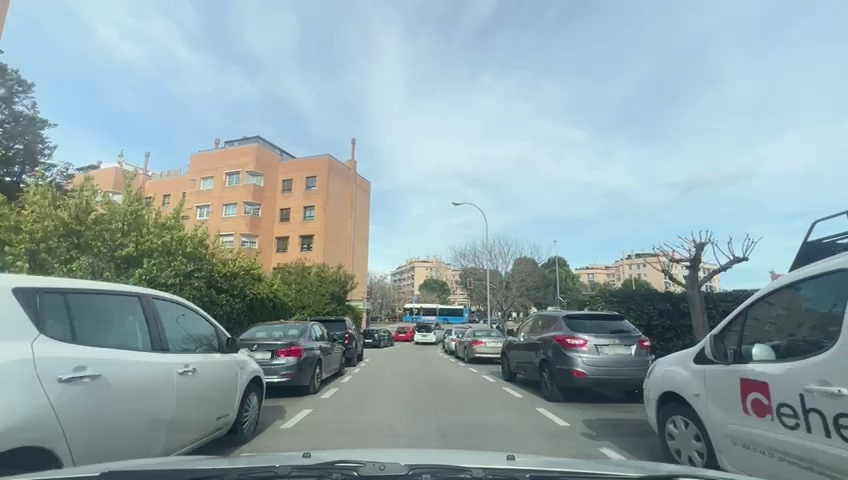
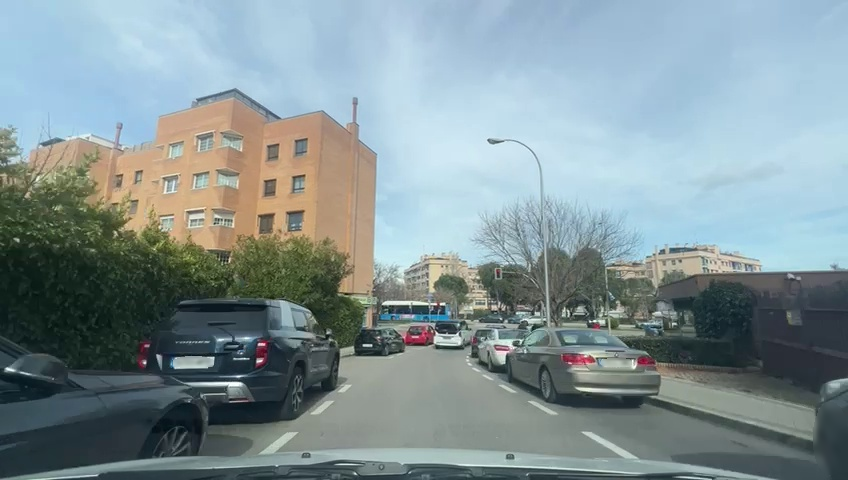
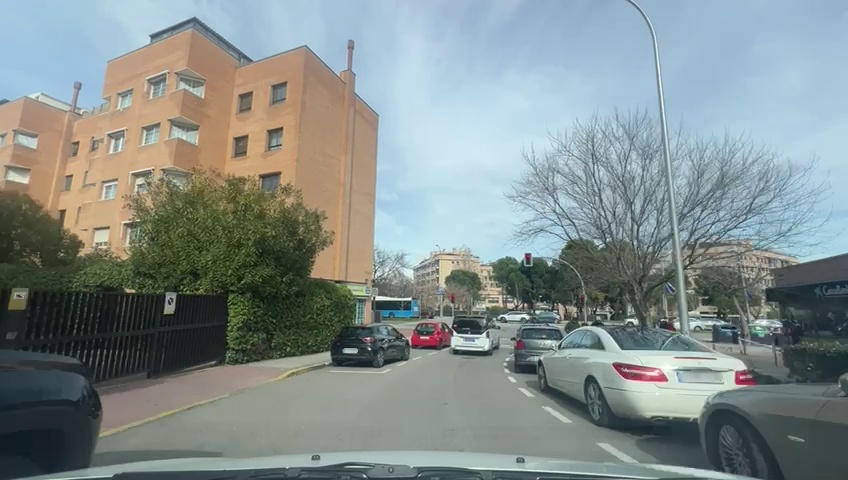
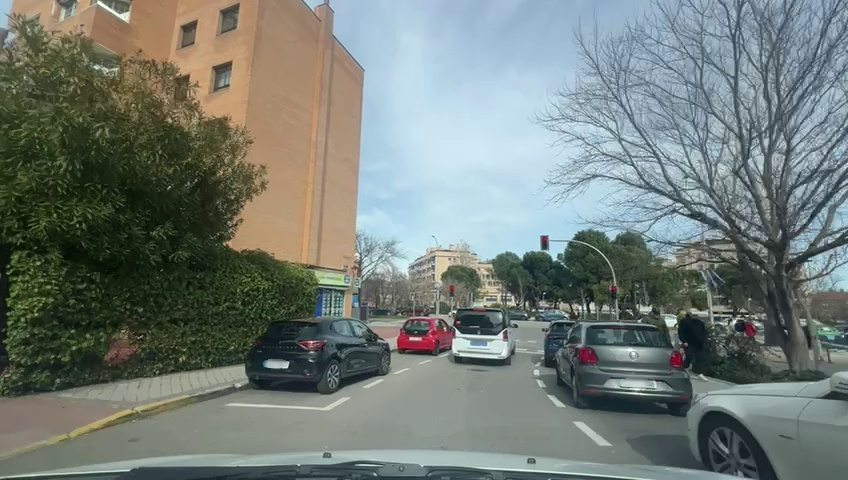
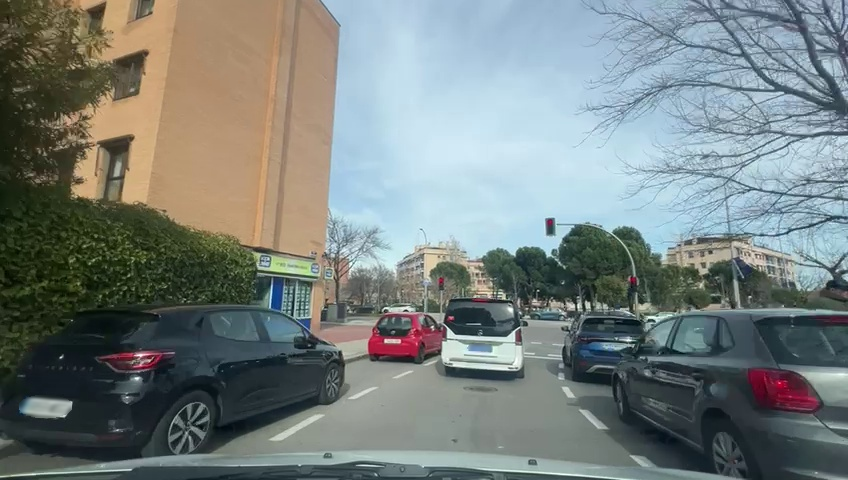
Situation: Traffic light
Question: Do you observe any red traffic light regulating the ego lane?
Answer: Yes
Reasoning: At the end of the street, with cars parked on both sides, there is a red traffic light visible overhead and another one on the right side of the lane further ahead.

Situation: Traffic light
Question: What is the color of the traffic light regulating the ego lane?
Answer: Red
Reasoning: At the end of the street, with cars parked on both sides, there is a red traffic light visible overhead and another one on the right side of the lane further ahead.

Situation: Traffic light
Question: Is the ego vehicle positioned in a dedicated right-turn lane before the traffic light?
Answer: No
Reasoning: The Ego vehicle is traveling in a single lane with cars parked on both sides, with no additional lanes or options to turn right or left.

Situation: Traffic light
Question: Is the ego vehicle positioned in a dedicated left-turn lane before the traffic light?
Answer: No
Reasoning: The Ego vehicle is traveling in a single lane with cars parked on both sides, with no additional lanes or options to turn right or left.

Situation: Traffic light
Question: Are multiple traffic lights regulating the ego direction of travel displaying different colors simultaneously?
Answer: No
Reasoning: The two traffic lights are the same and operate simultaneously.